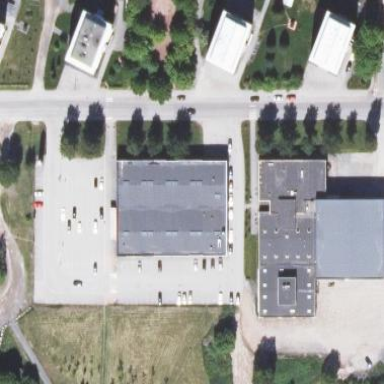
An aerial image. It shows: Retail building.